You are looking at raw rotor-rig vibration samples arranged as a grayscale image. Based on the visible evidence, which rotor condition applies: normal, misalignment, unbalance, looseness?
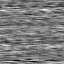
Answer: looseness